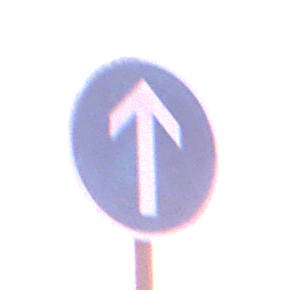
Verkehrszeichen: VorgeschriebeneFahrtrichtungGeradeaus
Umgebung: Outdoor, Urban
Tageszeit: SunriseSunset
Wetter: PartlyCloudy
Licht: Natural
Jahreszeit: NotSpecified
Kontrast: MediumContrast